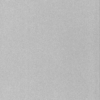
Label: dusty